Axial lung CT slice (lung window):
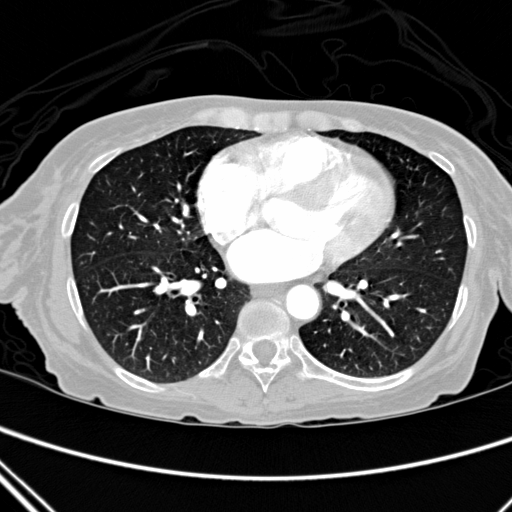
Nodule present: no